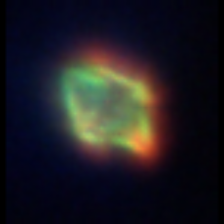
Taxon: Gyrodinium
Group: Dinoflagellates